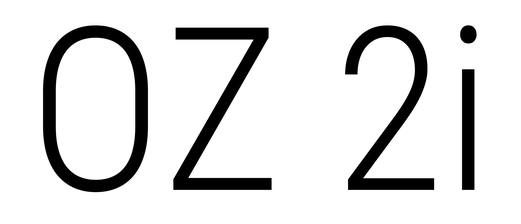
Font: Roboto_Condensed_Light